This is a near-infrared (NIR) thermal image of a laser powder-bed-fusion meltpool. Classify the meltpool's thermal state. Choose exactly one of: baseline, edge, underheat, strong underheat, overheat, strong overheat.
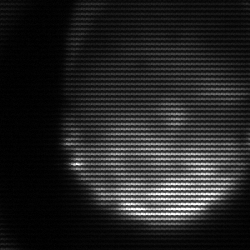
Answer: edge